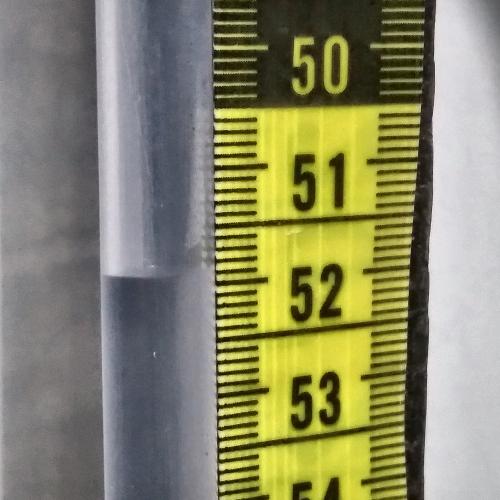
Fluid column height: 51.9 cm